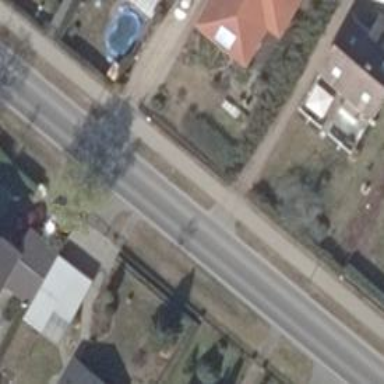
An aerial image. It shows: Driveway.